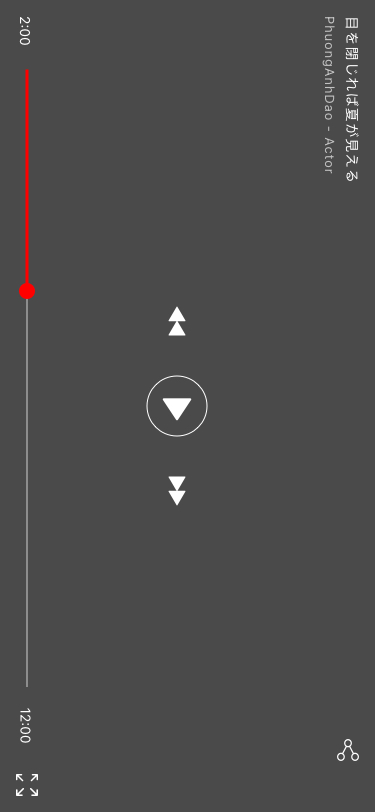
Text in this UI design:
目を閉じれば夏が見える
2:00
12:00
PhuongAnhDao - Actor